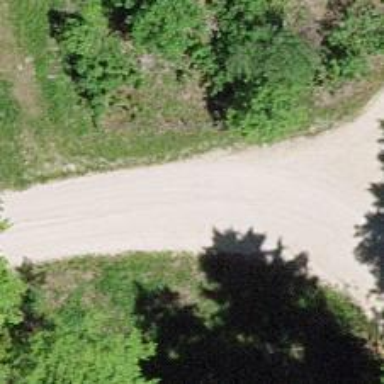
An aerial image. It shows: Gravel track with grade 3 tracktype.